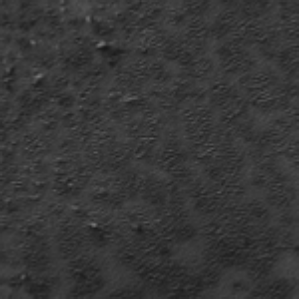
Label: frost